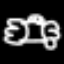
Label: angel